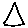
Label: triangle